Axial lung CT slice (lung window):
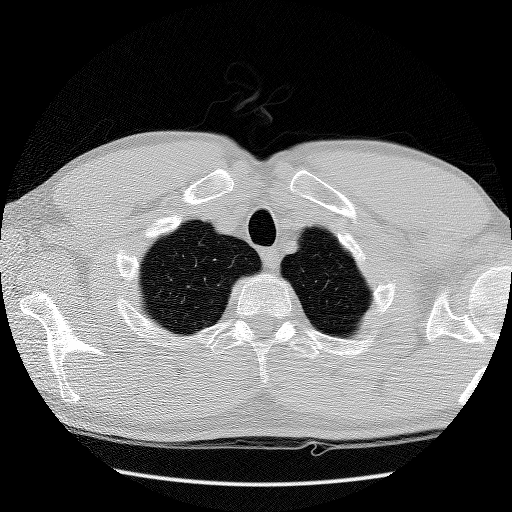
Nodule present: no